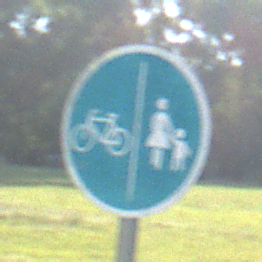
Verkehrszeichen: GetrennterRadUndGehwegRadwegLinks
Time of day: MorningAfternoon
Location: Outdoor (Nature)
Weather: PartlyCloudy
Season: NotSpecified
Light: Natural